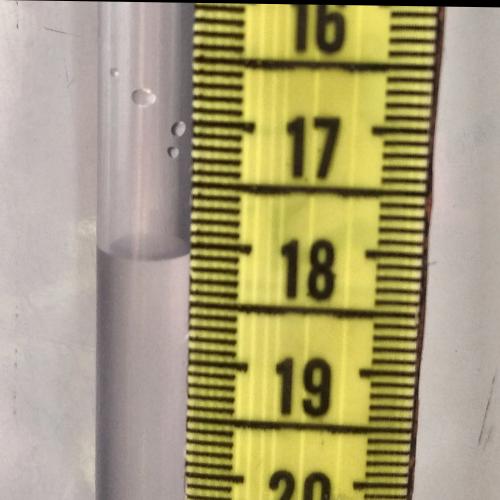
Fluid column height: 18.1 cm